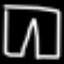
Label: pants